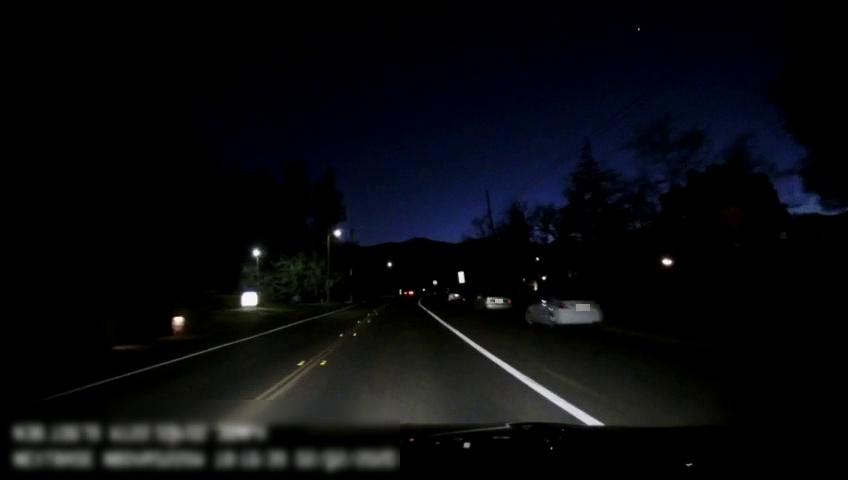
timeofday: Night
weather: Other
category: Drivable Space
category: Vehicles | SUV
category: Vehicles | Car
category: Vehicles | Car
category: Lanes | Alternate Lane
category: Lanes | Opposite Lane
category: Lanes | Alternate Lane